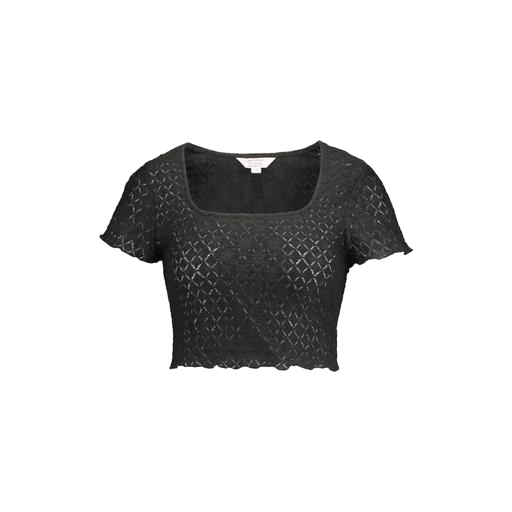
black eyelet crop top, black vintage mesh surplus crop tee, black smocked hem eyelet crop top, white background